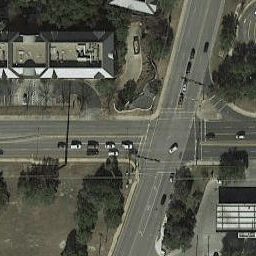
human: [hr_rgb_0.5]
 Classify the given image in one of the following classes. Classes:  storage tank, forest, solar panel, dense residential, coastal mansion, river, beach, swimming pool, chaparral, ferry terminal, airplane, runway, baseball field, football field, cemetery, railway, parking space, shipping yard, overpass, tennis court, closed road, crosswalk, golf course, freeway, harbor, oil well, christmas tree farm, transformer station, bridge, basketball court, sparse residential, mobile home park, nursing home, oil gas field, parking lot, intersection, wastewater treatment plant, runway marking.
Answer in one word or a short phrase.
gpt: intersection